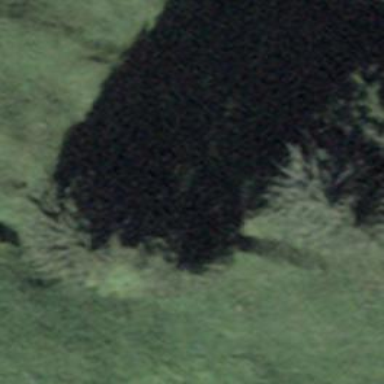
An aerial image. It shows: Needle-leaved tree in its natural environment.